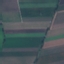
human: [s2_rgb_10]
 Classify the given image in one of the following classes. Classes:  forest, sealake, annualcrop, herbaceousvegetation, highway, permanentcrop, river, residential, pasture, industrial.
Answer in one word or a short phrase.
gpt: AnnualCrop